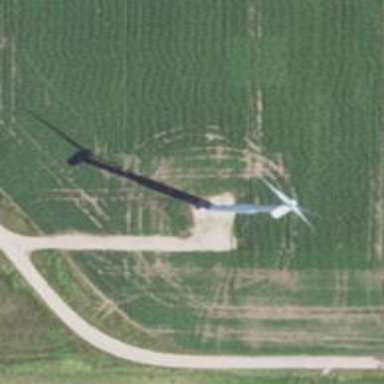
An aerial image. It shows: Wind turbine generating power.